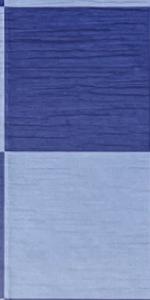
Label: Empty